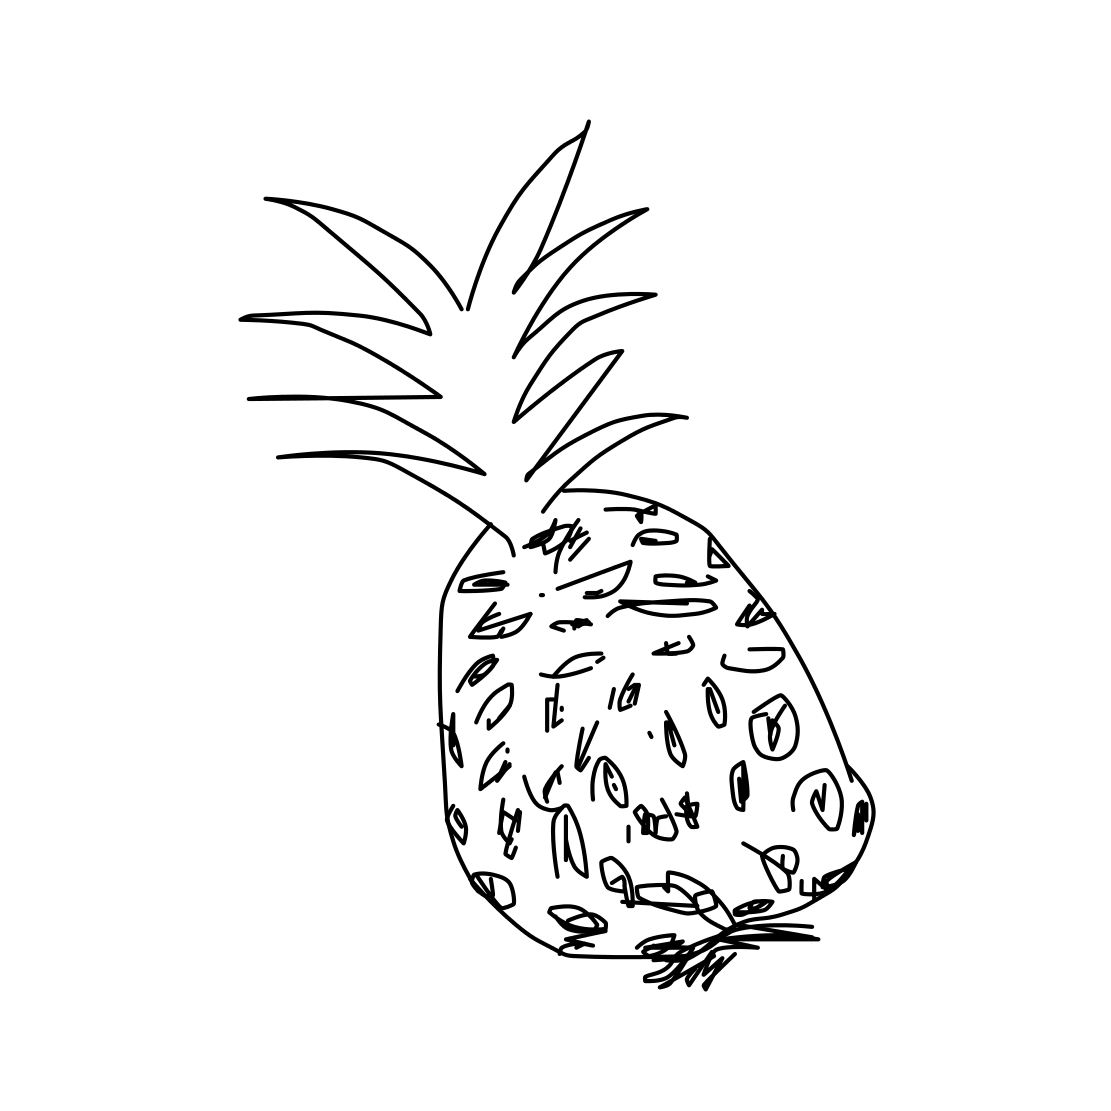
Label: pineapple